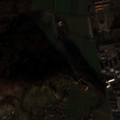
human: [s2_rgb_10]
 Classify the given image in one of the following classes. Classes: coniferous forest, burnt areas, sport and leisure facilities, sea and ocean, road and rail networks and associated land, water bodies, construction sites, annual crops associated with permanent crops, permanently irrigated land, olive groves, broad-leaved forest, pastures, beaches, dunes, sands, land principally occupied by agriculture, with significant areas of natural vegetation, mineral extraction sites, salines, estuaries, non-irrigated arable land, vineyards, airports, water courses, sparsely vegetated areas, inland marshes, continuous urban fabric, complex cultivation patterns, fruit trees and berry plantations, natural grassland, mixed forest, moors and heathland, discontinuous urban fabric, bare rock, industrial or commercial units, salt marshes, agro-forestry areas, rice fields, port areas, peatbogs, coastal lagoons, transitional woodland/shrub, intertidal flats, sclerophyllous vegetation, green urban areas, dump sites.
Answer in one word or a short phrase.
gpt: discontinuous urban fabric, industrial or commercial units, non-irrigated arable land, pastures, broad-leaved forest